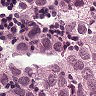
Metastatic tissue present: yes